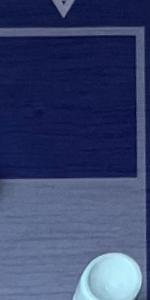
Label: Empty